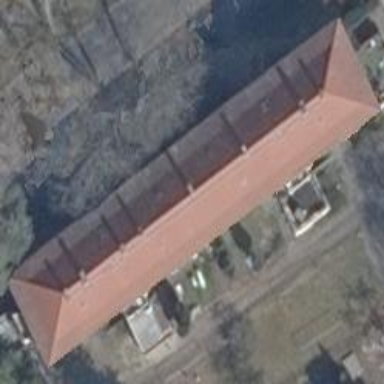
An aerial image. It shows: Hipped roof on residential building.